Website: ulta-beauty
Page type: customer-info-address
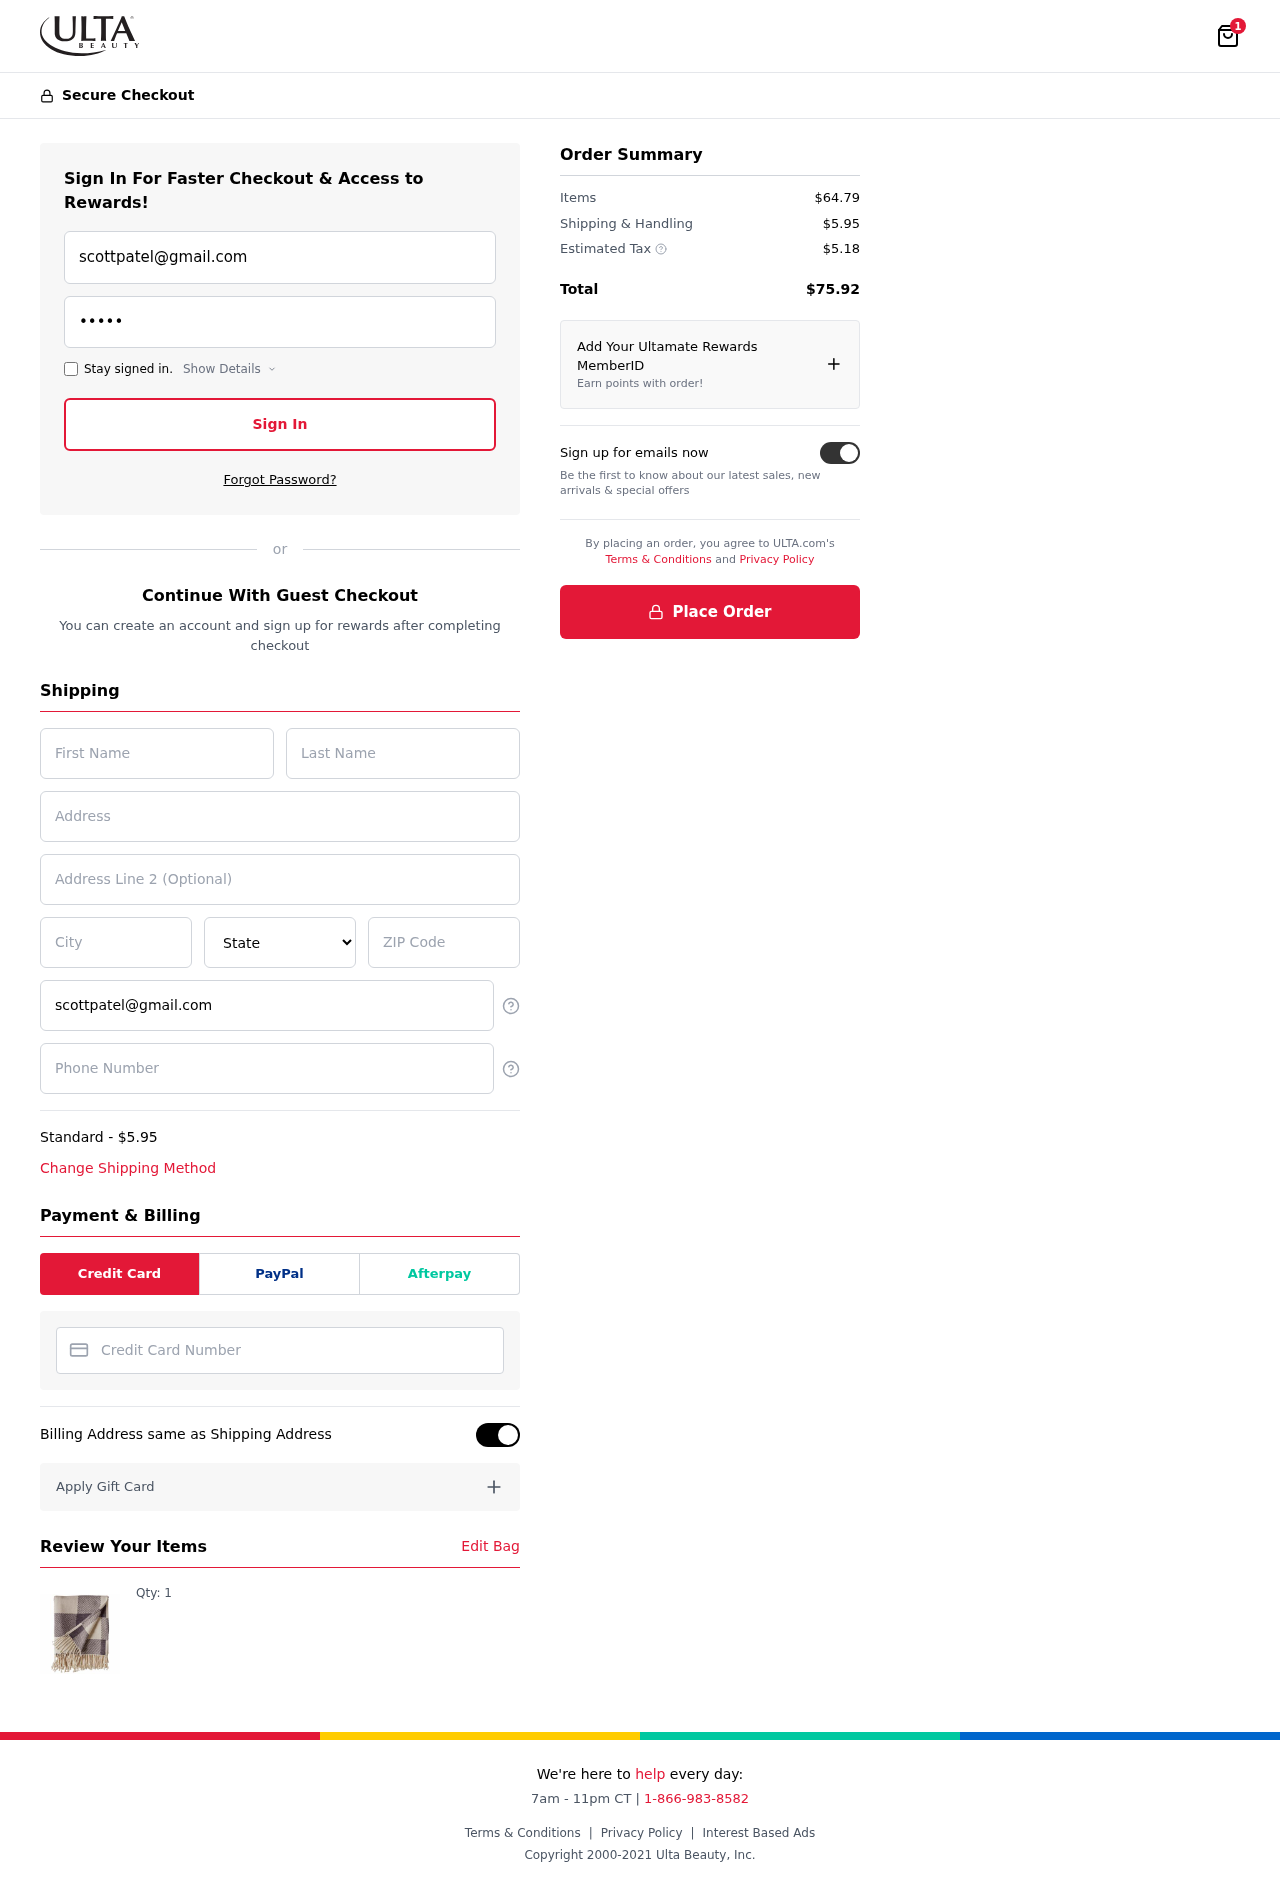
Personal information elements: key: PII_CARD_NUMBER
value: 2384 3877 0949 4101
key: PII_CITY
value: North Hector
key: PII_EMAIL
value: scottpatel@gmail.com
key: PII_FIRSTNAME
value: Scott
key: PII_LASTNAME
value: Patel
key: PII_PHONE
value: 5476016350
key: PII_POSTCODE
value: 61506
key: PII_STATE
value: Washington
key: PII_STREET
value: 909 Donald Circle
Product elements: key: PRODUCT1_QUANTITY
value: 1
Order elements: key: ORDER_NUM_ITEMS
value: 1
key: ORDER_SHIPPING_COST
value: $5.95
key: ORDER_ITEMS_TOTAL
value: $64.79
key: ORDER_SHIPPING_COST2
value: $5.95
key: ORDER_TAX
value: $5.18
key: ORDER_TOTAL
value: $75.92